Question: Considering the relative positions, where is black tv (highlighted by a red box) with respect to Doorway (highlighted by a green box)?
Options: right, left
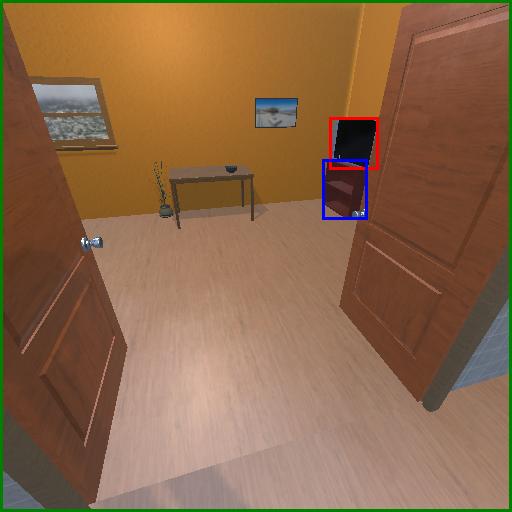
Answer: right